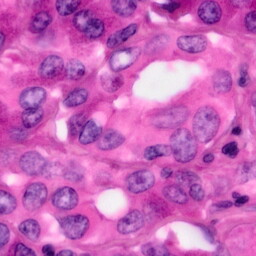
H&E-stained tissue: Pancreatic